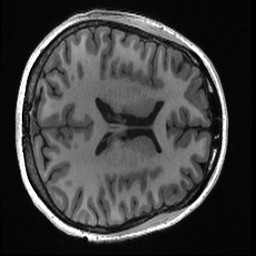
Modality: T1w
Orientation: axial
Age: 23
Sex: female